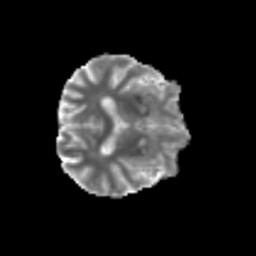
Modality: MD
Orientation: axial
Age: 62
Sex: male
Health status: ill
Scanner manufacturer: siemens
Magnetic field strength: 3 T
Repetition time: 8.7 s
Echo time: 0.11 s